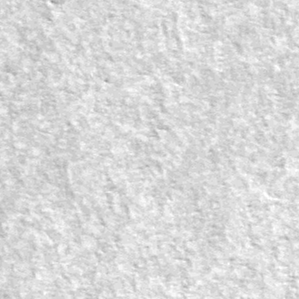
Label: frost